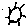
Label: sun